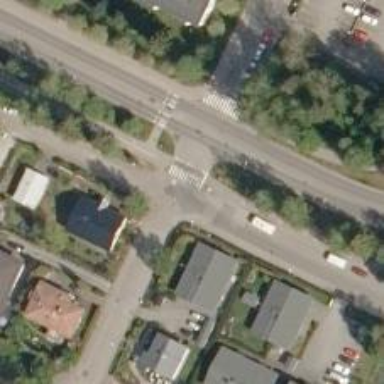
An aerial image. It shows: Residential road with asphalt surface and separate sidewalk.